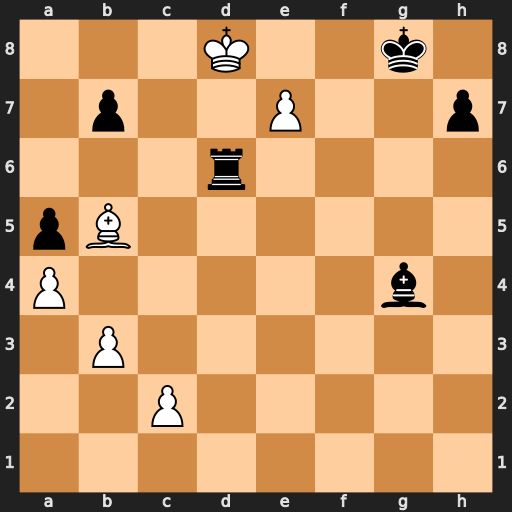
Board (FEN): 3K2k1/1p2P2p/3r4/pB6/P5b1/1P6/2P5/8
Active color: w
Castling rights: -
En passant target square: -
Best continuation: Kc7 Re6 Bc4